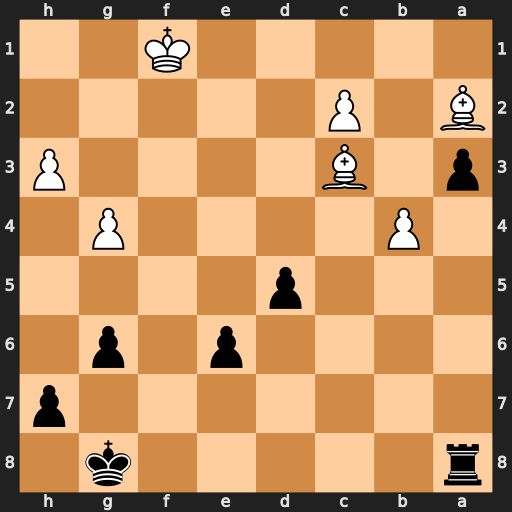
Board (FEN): r5k1/7p/4p1p1/3p4/1P4P1/p1B4P/B1P5/5K2
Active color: b
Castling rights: -
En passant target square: -
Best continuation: Rc8 Bd4 Rxc2